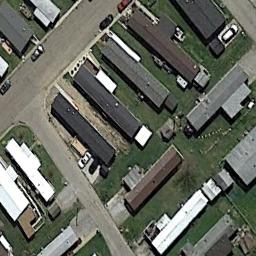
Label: mobile_home_park